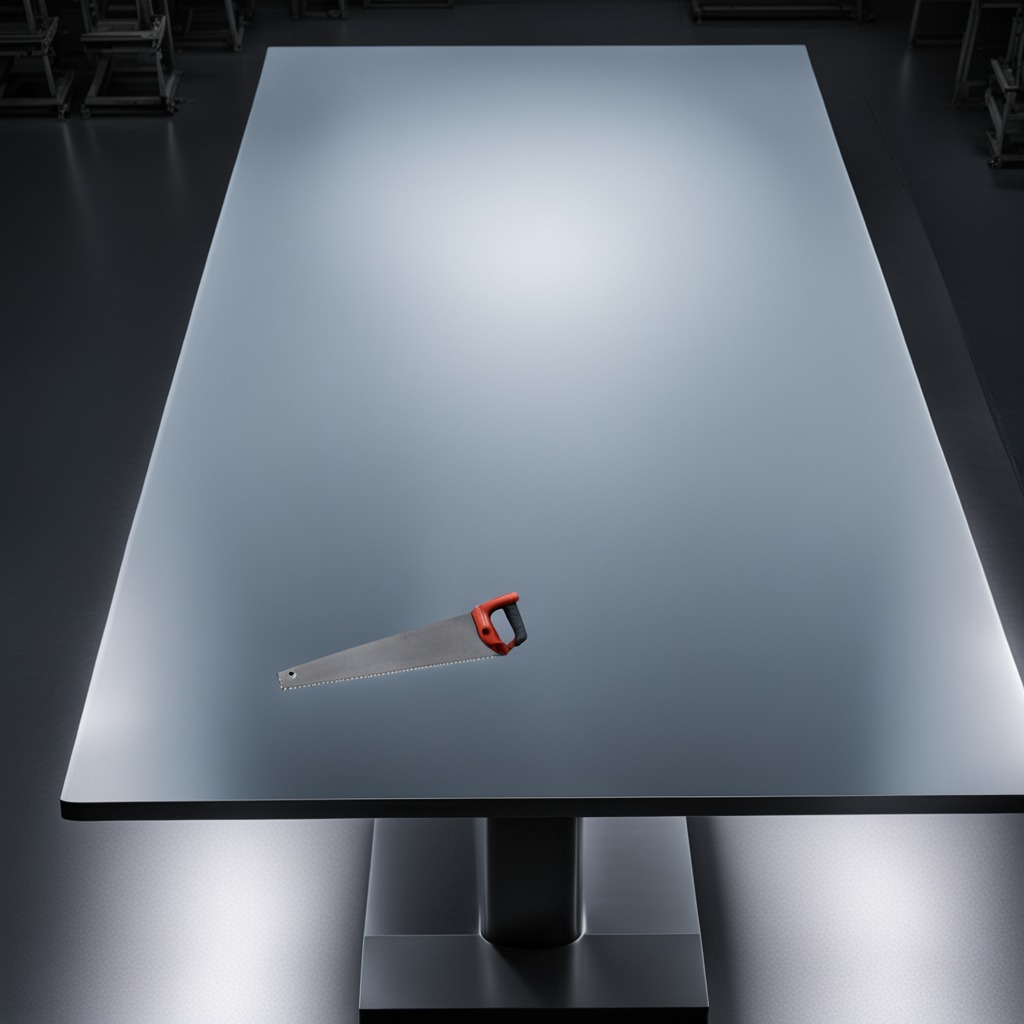
A handheld metal saw is lying on a clean empty table in the evening soft directional lighting on the tabletop realistic grain studio-quality clarity centered framing